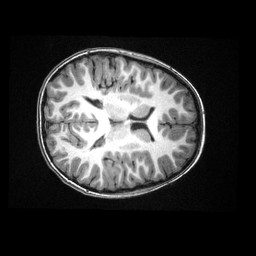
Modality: T1w
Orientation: axial
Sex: male